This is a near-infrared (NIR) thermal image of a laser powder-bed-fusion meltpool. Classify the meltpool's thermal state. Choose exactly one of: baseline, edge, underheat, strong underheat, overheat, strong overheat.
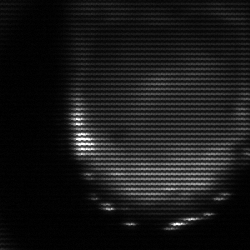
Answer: edge